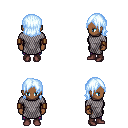
a pixel art fantasy rpg character, female body template, human, dark skin, chain mail, magenta pants, white cyan long bangs hairstyle, leather bracers, maroon shoes, four views (front, back, left, right), 2x2 character sprite sheet, small pixel art, hard edges, no anti-aliasing